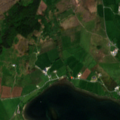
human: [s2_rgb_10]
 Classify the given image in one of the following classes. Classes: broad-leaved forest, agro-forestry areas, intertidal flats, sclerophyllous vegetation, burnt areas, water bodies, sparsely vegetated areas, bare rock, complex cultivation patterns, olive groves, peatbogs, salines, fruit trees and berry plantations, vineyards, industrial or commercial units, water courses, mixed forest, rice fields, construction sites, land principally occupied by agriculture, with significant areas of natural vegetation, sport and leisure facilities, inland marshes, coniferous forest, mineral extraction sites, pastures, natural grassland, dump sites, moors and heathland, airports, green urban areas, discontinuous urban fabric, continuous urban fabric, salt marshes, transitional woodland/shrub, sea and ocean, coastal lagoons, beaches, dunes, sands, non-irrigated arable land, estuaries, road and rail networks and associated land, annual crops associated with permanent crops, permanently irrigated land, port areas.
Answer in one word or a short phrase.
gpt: pastures, peatbogs, sea and ocean